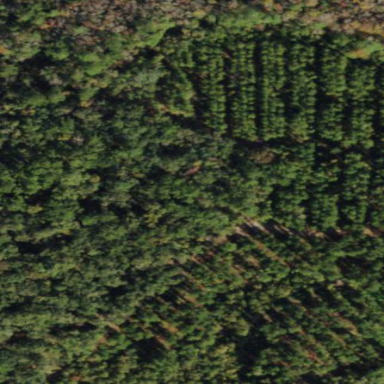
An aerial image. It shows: Mixed woodland with various types of leaves.